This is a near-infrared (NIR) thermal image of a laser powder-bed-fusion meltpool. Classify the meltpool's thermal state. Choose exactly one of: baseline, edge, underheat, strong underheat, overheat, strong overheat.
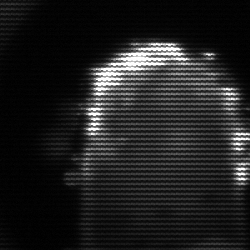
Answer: baseline